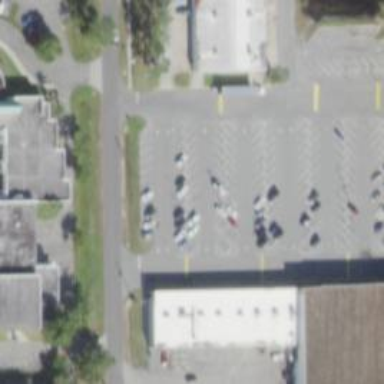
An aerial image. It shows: Parking space is available.